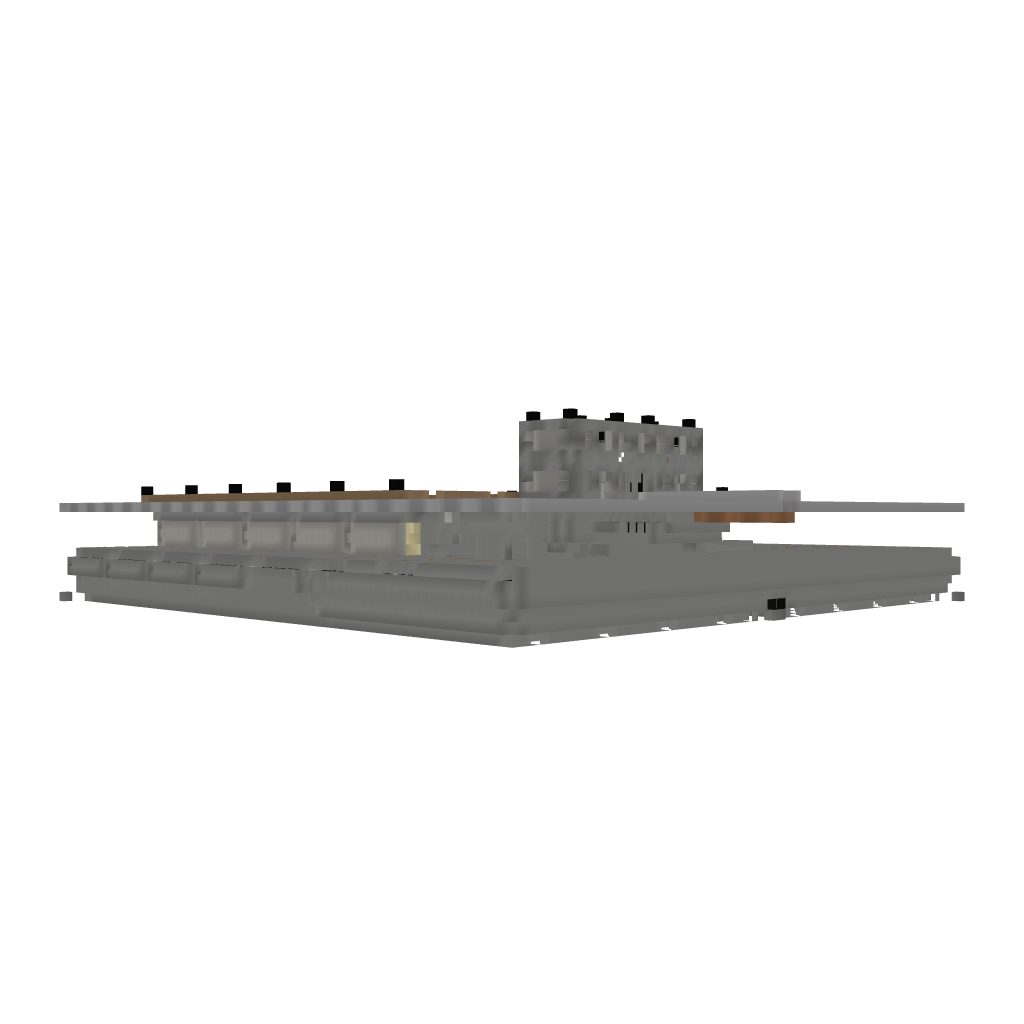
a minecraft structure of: Die Fabrik